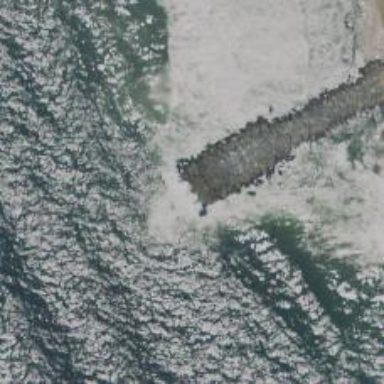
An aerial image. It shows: Breakwater structure.